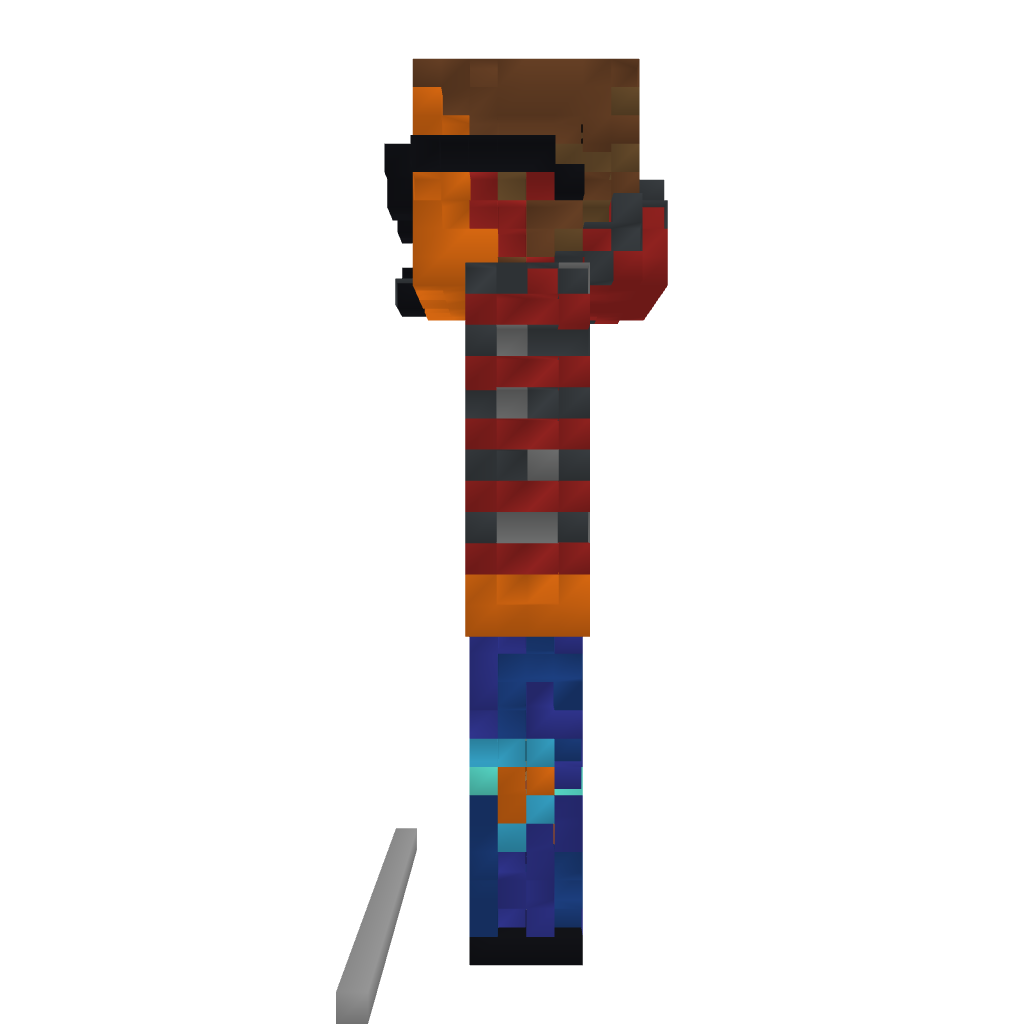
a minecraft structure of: Zelthum